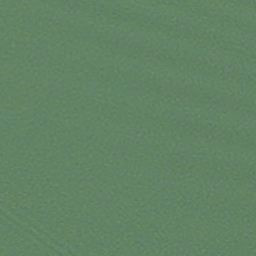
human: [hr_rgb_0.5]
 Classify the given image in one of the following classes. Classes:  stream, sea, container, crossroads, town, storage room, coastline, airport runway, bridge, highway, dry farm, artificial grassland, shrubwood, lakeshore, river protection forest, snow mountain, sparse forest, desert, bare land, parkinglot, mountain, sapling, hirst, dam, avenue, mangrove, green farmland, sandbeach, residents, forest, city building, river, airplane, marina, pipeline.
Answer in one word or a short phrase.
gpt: sea